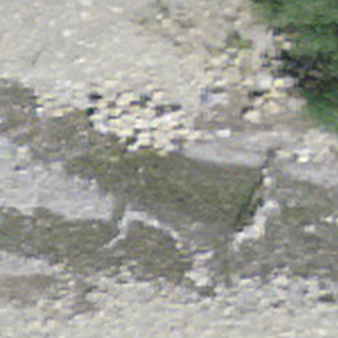
Label: other